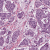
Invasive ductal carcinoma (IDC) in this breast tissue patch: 1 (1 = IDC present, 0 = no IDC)